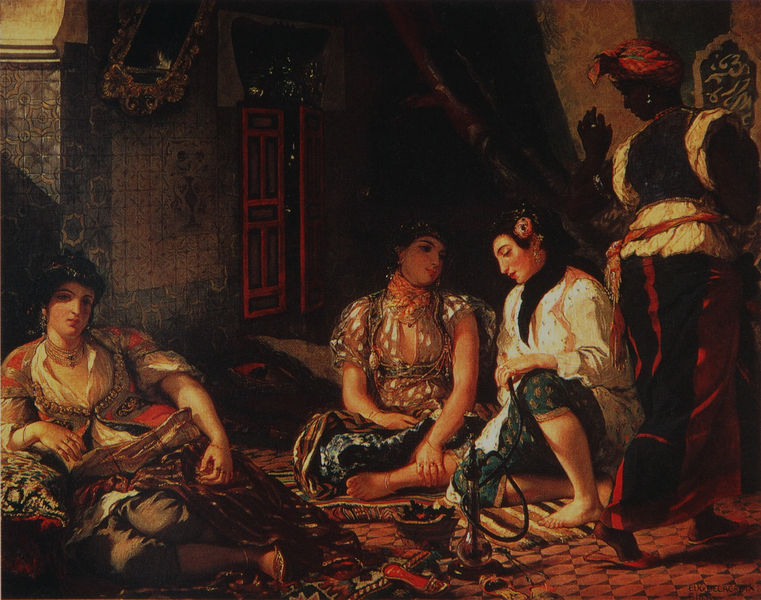
Titel: Femmes d'Alger dans leur appartement, Frauen aus Algier in ihrem Zimmer
Künstler: Eugène Delacroix
Standort: Paris
Institution: Musée du Louvre
Schlagwörter: blau, dunkel, fuß, gemälde, hand, mann, schatten, wasser, weiß, frauen, gelb, grün, mädchen, sitzen, blume, braun, brust, bunt, damen, decolte, fenster, frau, frisur, haar, kleid, kleider, licht, marmor, mund, ohrring, orange, raum, schmuck, schwarz, szene, tür, zimmer, blick, blüte, haus, obst, rose, rot, malerei, muster, ornament, teppich, hose, wand, bluse, diener, dienerin, gesicht, kleidung, samt, stehen, hände, innenraum, signatur, spiegel, vorhang, öl, gatter, boden, gewand, haare, sitzend, drei, gewänder, hübsch, schön, seide, genre, beine, schrift, liegen, sitz, türen, schuhe, hosen, blusen, kette, romantik, kissen, polster, sitzende, vorhänge, zopf, pfeife, rauchen, halstuch, paravent, bedienstete, läufer, teppiche, sandalen, transparent, tor, bad, fussboden, barfuss, schwarze haare, neger, schwarze, eingang, orient, orientalisch, steht, hocken, liegende, fliesen, scharz, knien, kachel, kacheln, fries, öffnung, arabisch, harem, gesims, sklave, moor, durchsichtig, sklavin, mohr, kassetten, orientteppich, orientalismus, odaliske, turban, kisse, sitzkissen, arabien, islam, türkei, ingres, ägypten, schösschen, arfuss, delacroix, dinerin, gaze, knoblauch, nebenzimmer, schnabelschuhe, schneidersitz, schneuidersitz, seide7, shisha, tabak, wasserpfeife, faruen, eunuch, odalisken, türkisches bad, odaliskin, wasserpfeifge, huka, zitzend, dinar